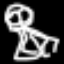
Label: square